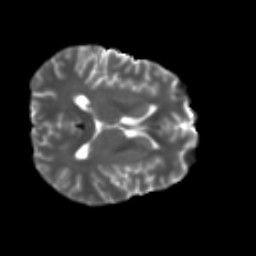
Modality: T2w
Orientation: axial
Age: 28
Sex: male
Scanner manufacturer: ge
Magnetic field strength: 3 T
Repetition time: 7.8 s
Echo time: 0.0608 s